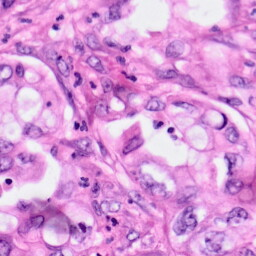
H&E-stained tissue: Pancreatic